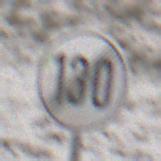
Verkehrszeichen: EndeGeschwindigkeit130
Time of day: Midday
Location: Outdoor (Nature)
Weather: Overcast
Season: Winter
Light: Natural